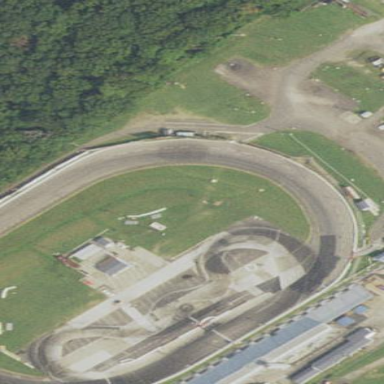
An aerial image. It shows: Motor sport raceway with start-finish line.